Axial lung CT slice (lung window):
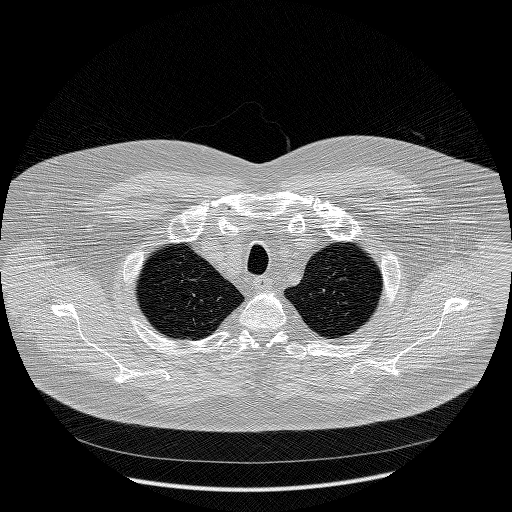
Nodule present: no